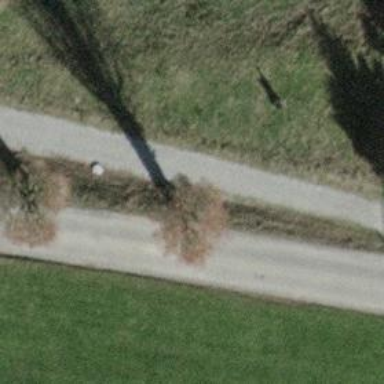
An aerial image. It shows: Landmark tree of the Populus genus.